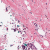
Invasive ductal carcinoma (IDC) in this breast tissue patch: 0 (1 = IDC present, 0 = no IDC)